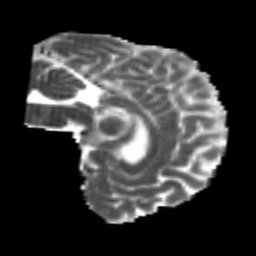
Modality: MD
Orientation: sagittal
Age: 22
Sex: male
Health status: healthy
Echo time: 0.074 s